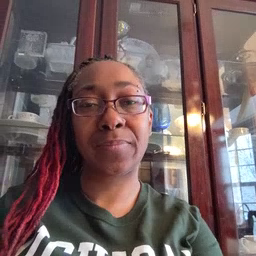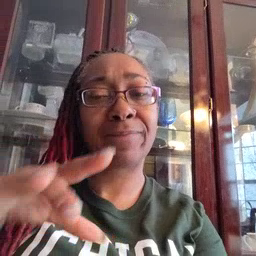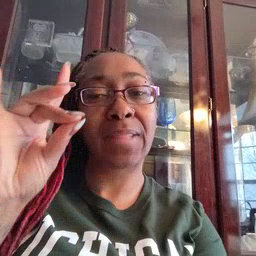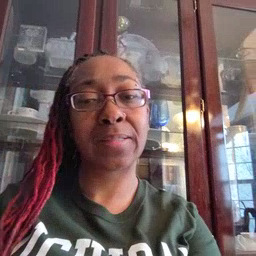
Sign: find